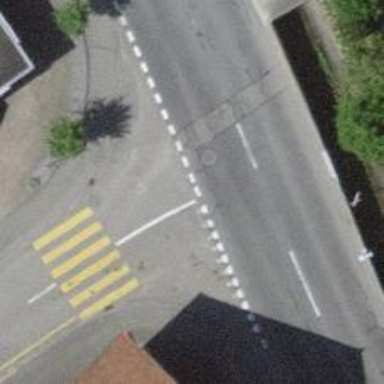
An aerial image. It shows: Road with "give way" sign.